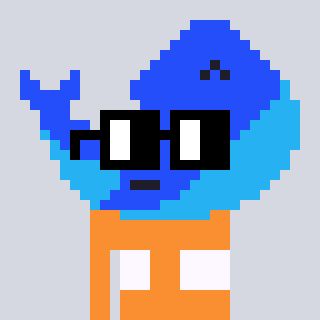
a pixel art character with square black glasses, a whale-shaped head and a orange-colored body on a cool background